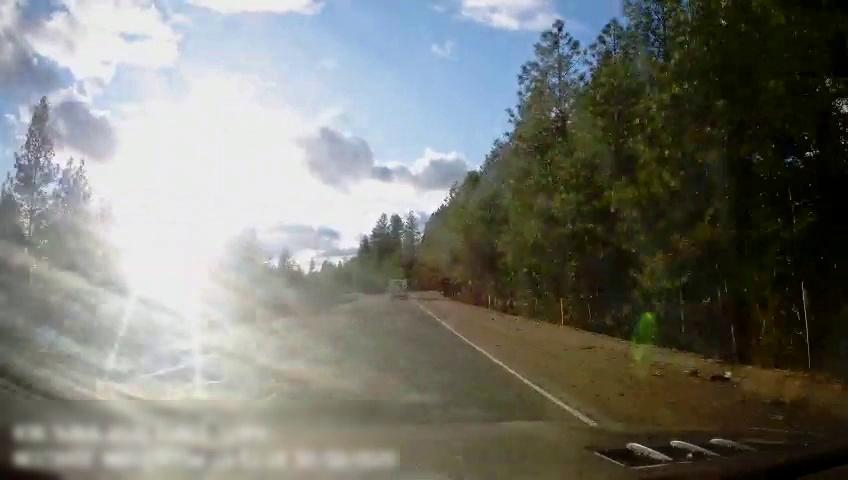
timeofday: Day
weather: Sunny
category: Drivable Space
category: Vehicles | Van
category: Lanes | Current Lane
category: Lanes | Current Lane